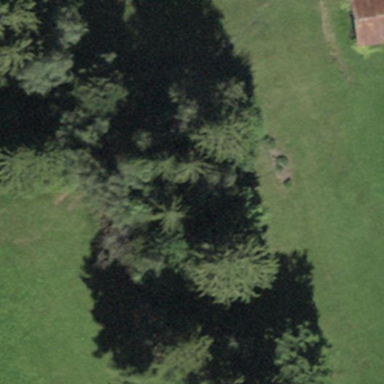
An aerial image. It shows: Forest area.